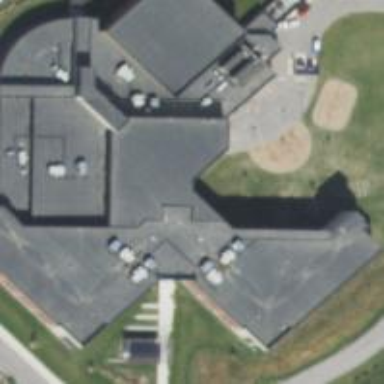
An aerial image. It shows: School building.